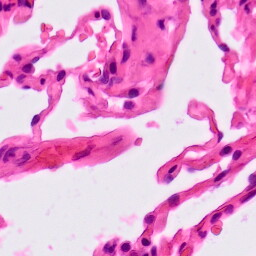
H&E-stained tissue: Lung